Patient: sex M, age 58
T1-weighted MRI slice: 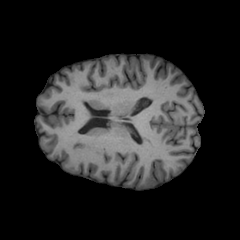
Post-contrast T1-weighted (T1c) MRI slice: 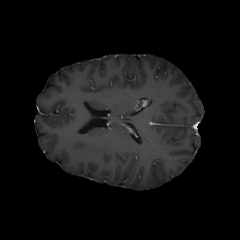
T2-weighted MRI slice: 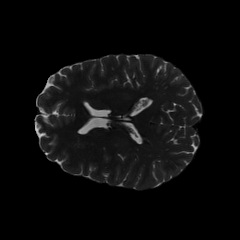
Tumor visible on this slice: no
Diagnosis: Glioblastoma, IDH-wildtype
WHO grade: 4